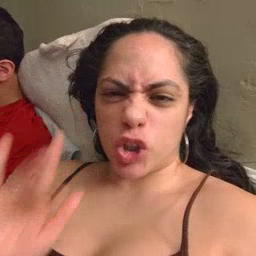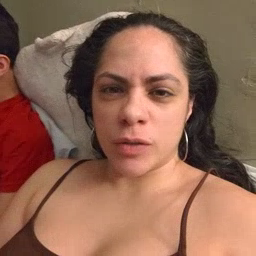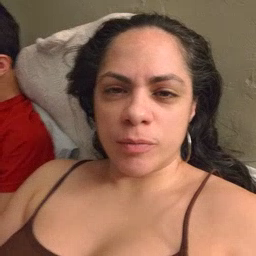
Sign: touch